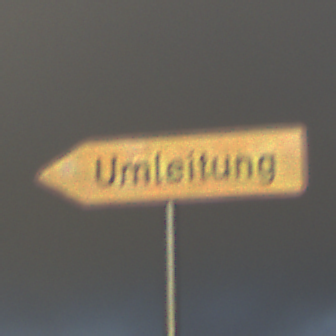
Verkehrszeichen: UmleitungswegweiserLinksweisend
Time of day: SunriseSunset
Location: Outdoor (Nature)
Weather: PartlyCloudy
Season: NotSpecified
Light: Natural